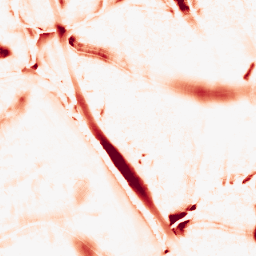
Category: morphological
Decomposition family: morphological
Decomposition parameters: operation: opening
size: 20
Upsampling method: bilinear
Upsampling parameters: scale: 4
Upsampling scale: 4